Field crop: tomato
Growth stage: 2
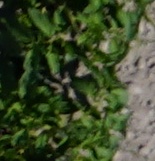
Species: tomato